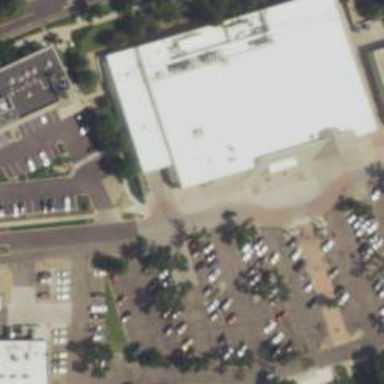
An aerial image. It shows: Pharmacy providing healthcare services.